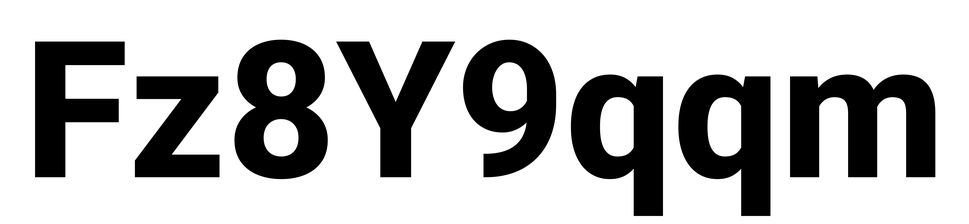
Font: Roboto_ExtraBold